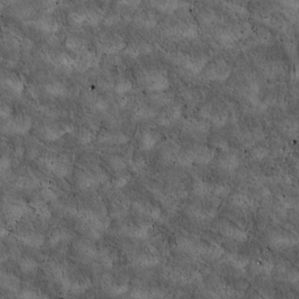
Label: non_frost